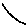
Label: line